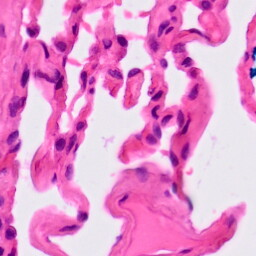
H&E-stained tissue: Lung